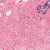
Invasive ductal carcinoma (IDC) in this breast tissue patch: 0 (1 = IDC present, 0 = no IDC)